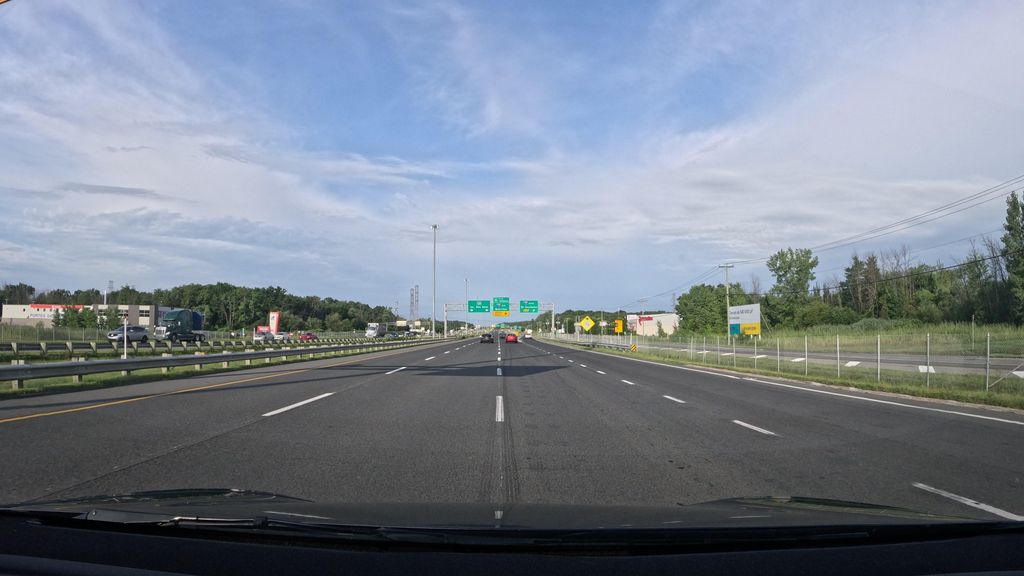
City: montreal